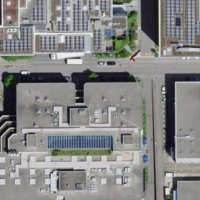
EUNIS habitat code: 54
Species observed at this site:
Vicia sepium